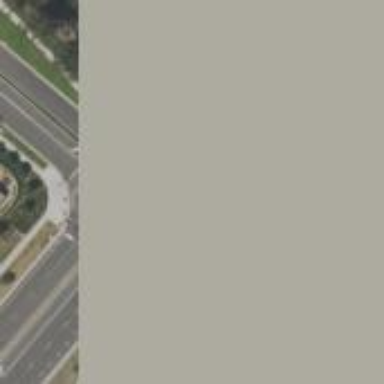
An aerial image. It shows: Tertiary road with asphalt surface.